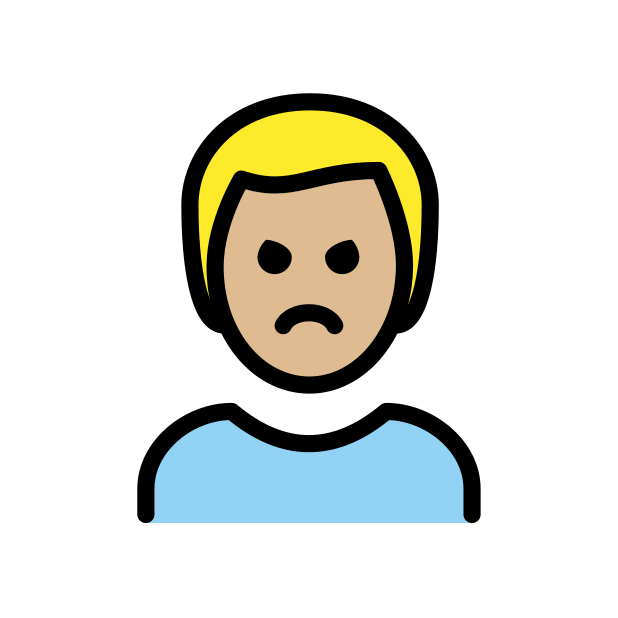
man pouting: medium-light skin tone